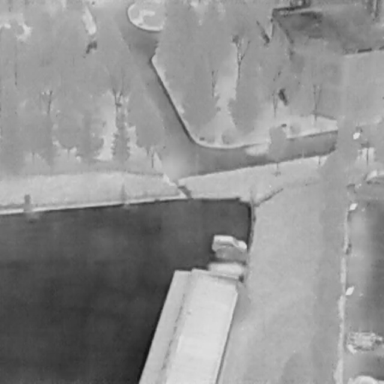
There is a Car in the infrared image.